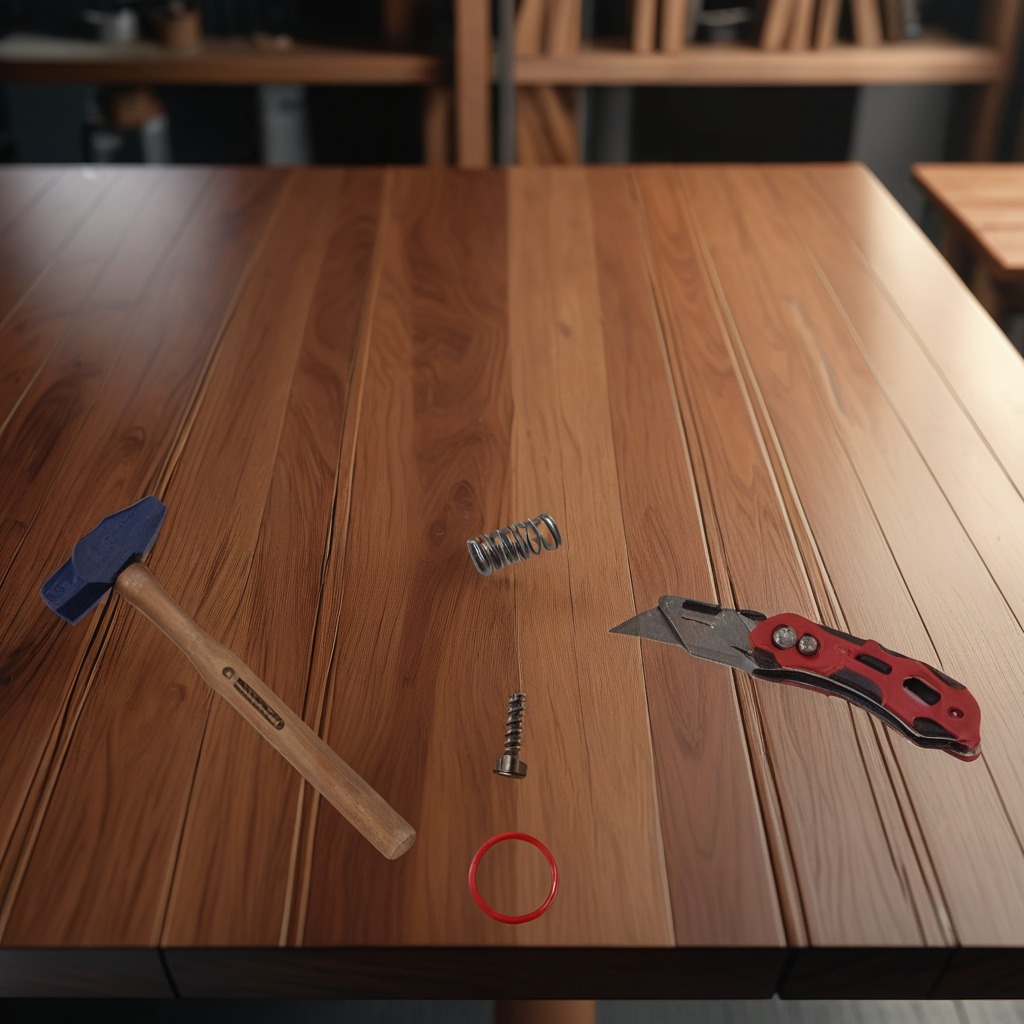
A rubber o-ring, a utility knife, a metal machine screw, a hammer, and a coiled metal spring are lying on the wooden table.